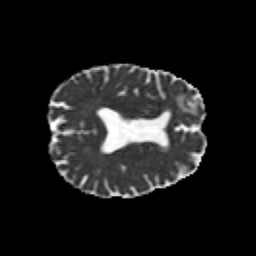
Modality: MD
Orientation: axial
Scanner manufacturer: siemens
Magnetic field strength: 3 T
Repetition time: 6.8 s
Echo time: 0.093 s